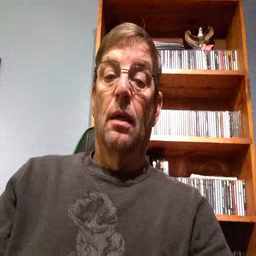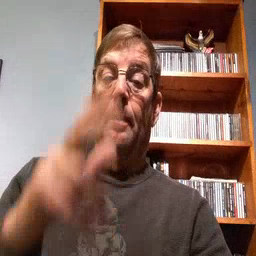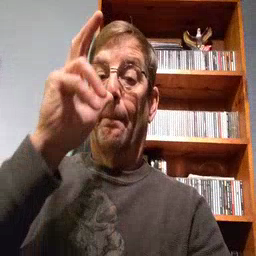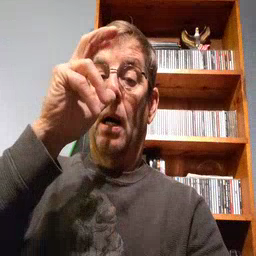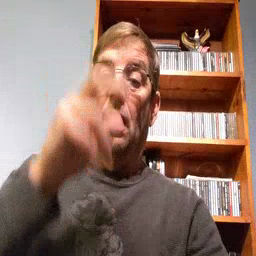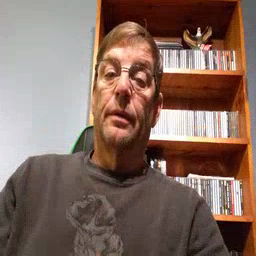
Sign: bug